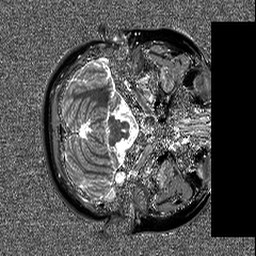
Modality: T1map
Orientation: axial
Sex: female